Question: I am working on a parser for a DSL that has two currently 'conflicting' features:
1. Floating-point numbers like 123.4.
2. Ranges specified like ID[2..5] (ID is defined as 'a'..'z'+ and doesn't matter much. The part '[2..5]' matters most.
The test grammar that should parse it looks as follows:
'''
grammar DotTest;
span returns [double value]
: ID'['e=INT'..'f=INT']' { /*some code to process the values*/ $value = (double)(Int32.Parse($e.text) + Int32.Parse($f.text)); } ;
num returns [double value]
: DOUBLE {$value = double.Parse($DOUBLE.text); } ;
INT : '0'..'9'+ ;
DOUBLE : '0'..'9'+'.''0'..'9'+ ;
ID : 'a'..'z'+ ;
WS : ( ' ' | ' ' | '
' | '
' ) {$channel=HIDDEN;} ;
'''
the rule 'span' cannot parse its input correctly, because it conflicts with 'DOUBLE' token. The lexer tries to match '2..5' as a 'DOUBLE' and fails. Here is how it looks in ANTLR Works:

What will be the correct way to solve this conflict and parse the two 'INT's in the 'span' correctly?
I'm using ANTLR 3 and not ANTLR 4 as I'm going to generate a C# parser, which is not currently implemented in ANTLR 4.
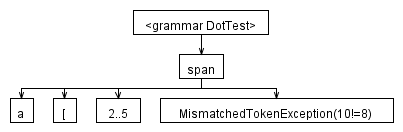
Answer: <URL> works fine. After I transformed the lexer rules to the following:
'''
NUM : (INT RNG)=> INT {$type=INT;}
| (DOUBLE)=> DOUBLE {$type=DOUBLE;}
| INT {$type=INT;};
fragment INT : '0'..'9'+ ;
fragment DOUBLE : '0'..'9'+'.''0'..'9'+ ;
RNG: '..' ;
'''
parsing of intervals like '1..2' started working smoothly.